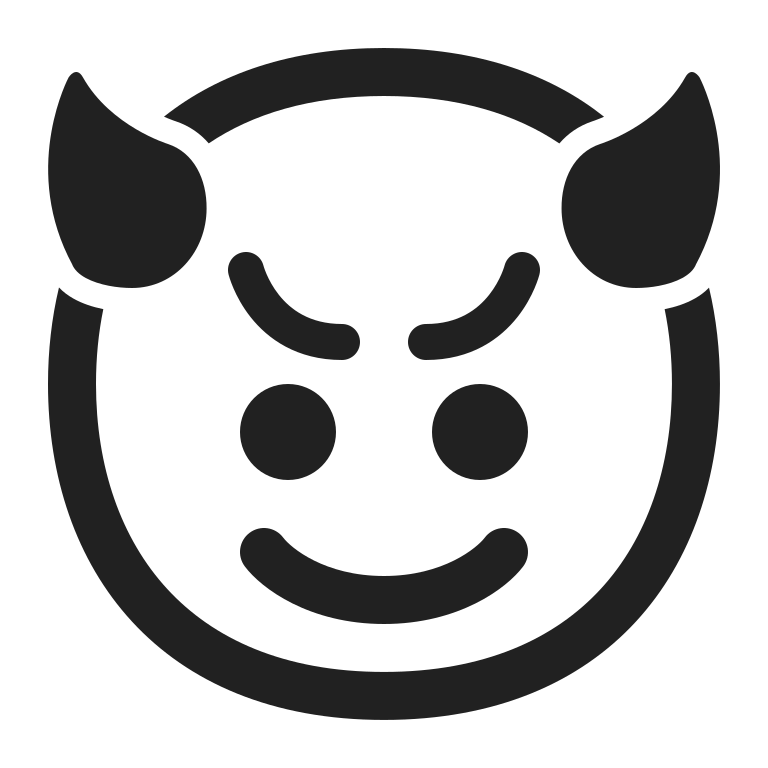
smiling face with horns high contrast